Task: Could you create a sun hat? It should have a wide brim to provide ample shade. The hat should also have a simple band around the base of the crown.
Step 106:
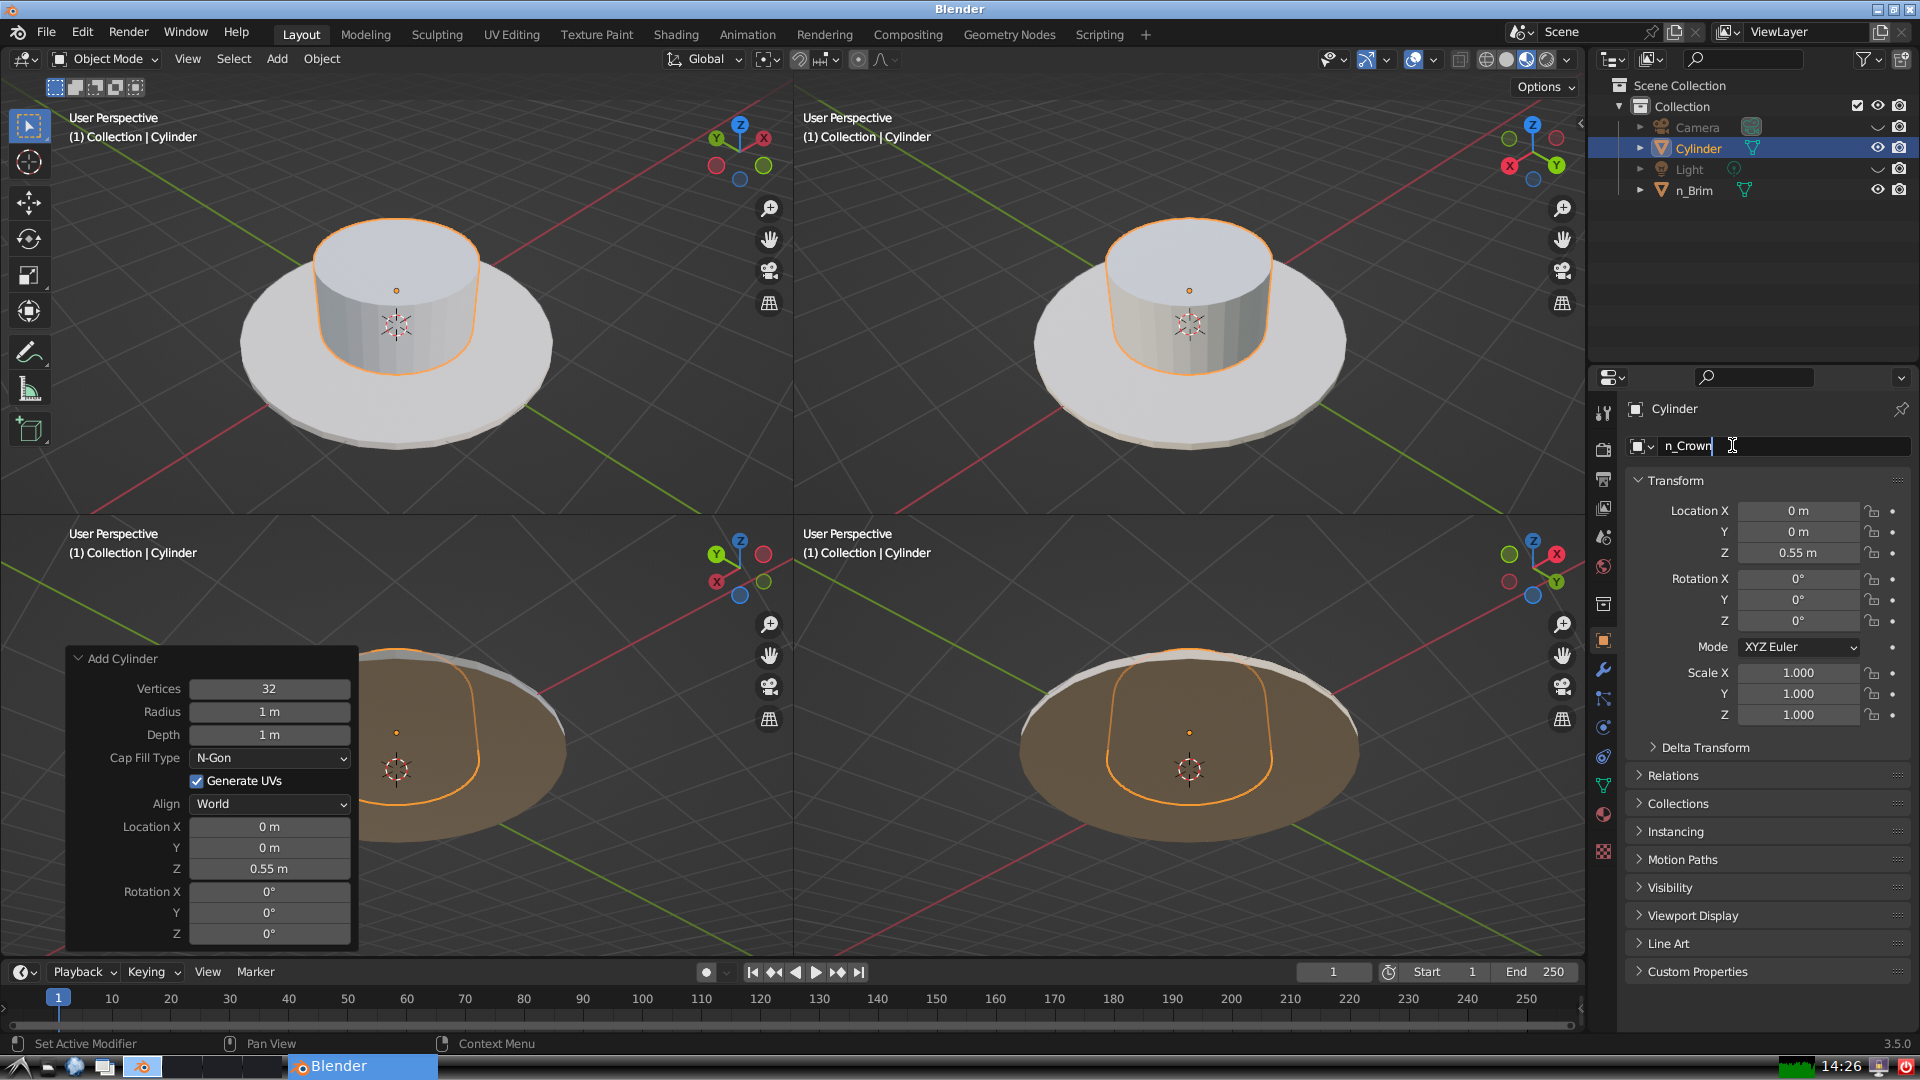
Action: {"key_press": ['Return']}